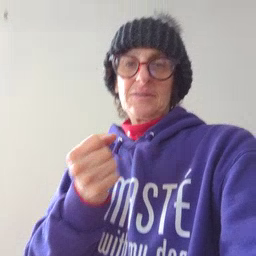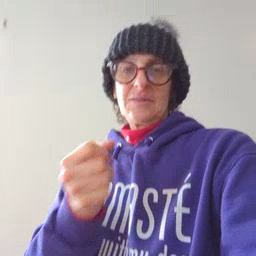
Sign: milk